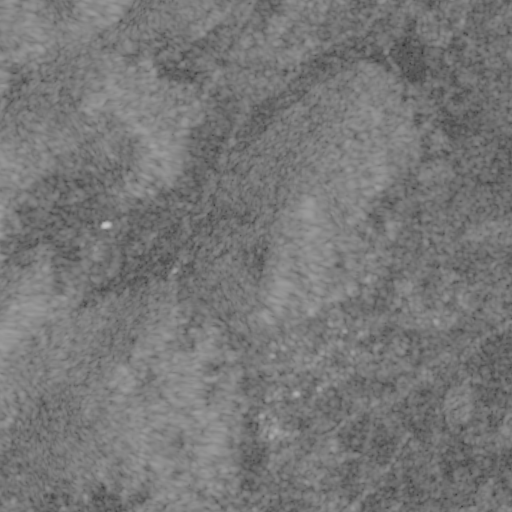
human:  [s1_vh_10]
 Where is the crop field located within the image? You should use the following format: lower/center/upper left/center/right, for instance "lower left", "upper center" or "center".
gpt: The crop field is located in the right of the image.
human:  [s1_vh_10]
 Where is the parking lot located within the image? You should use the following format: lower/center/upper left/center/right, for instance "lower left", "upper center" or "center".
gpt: The parking lot is located in the lower center of the image.
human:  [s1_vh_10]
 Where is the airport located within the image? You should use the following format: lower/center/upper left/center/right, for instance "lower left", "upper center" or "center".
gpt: There is no airport in the image.

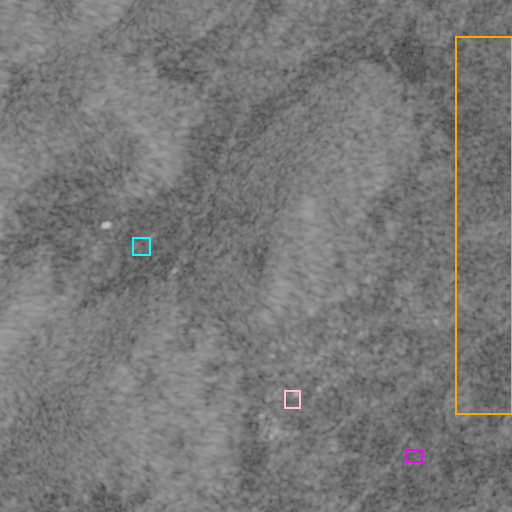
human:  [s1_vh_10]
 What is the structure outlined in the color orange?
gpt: The structure outlined in orange is a crop field.
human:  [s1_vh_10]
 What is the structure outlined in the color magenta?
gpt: The structure outlined in magenta is a park.
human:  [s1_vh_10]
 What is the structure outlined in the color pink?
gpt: The structure outlined in pink is a parking lot.
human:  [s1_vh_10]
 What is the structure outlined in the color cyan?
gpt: The structure outlined in cyan is a wastewater plant.
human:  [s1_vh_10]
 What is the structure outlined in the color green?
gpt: There is no green outline.